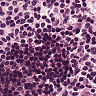
Metastatic tissue present: no